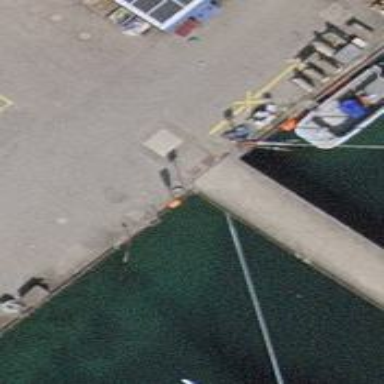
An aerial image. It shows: Man-made pier.